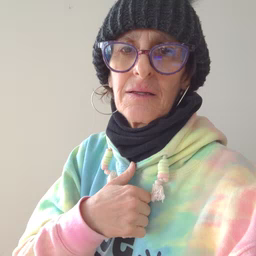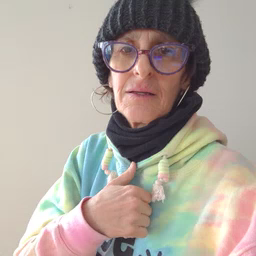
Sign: radio